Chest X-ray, AP view. Patient: 56 years old, sex F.
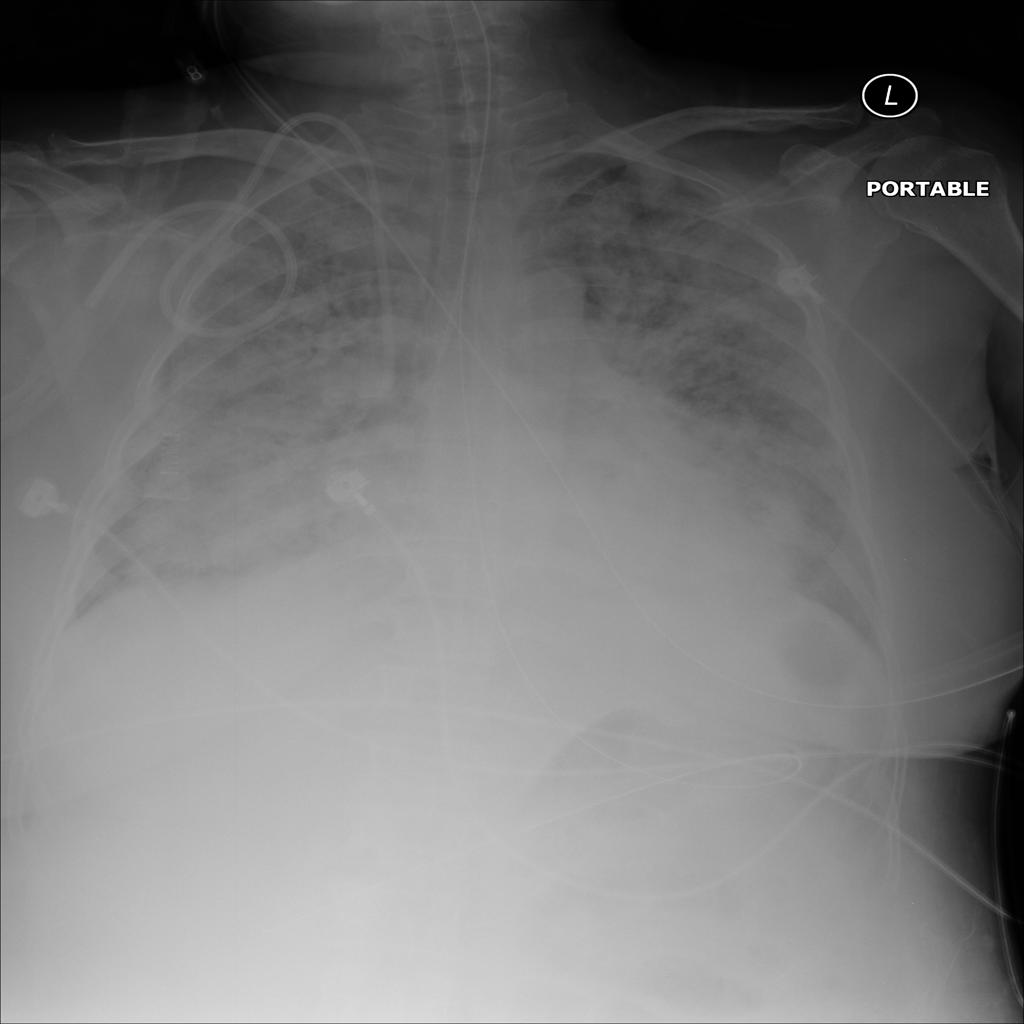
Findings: Edema, Infiltration, Nodule